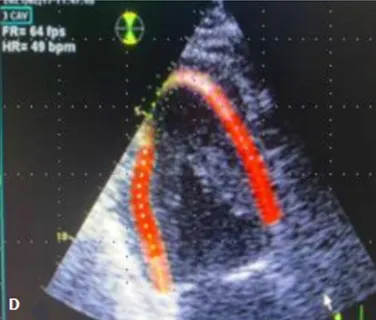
Altered apical strain.
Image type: radiology (ultrasound)